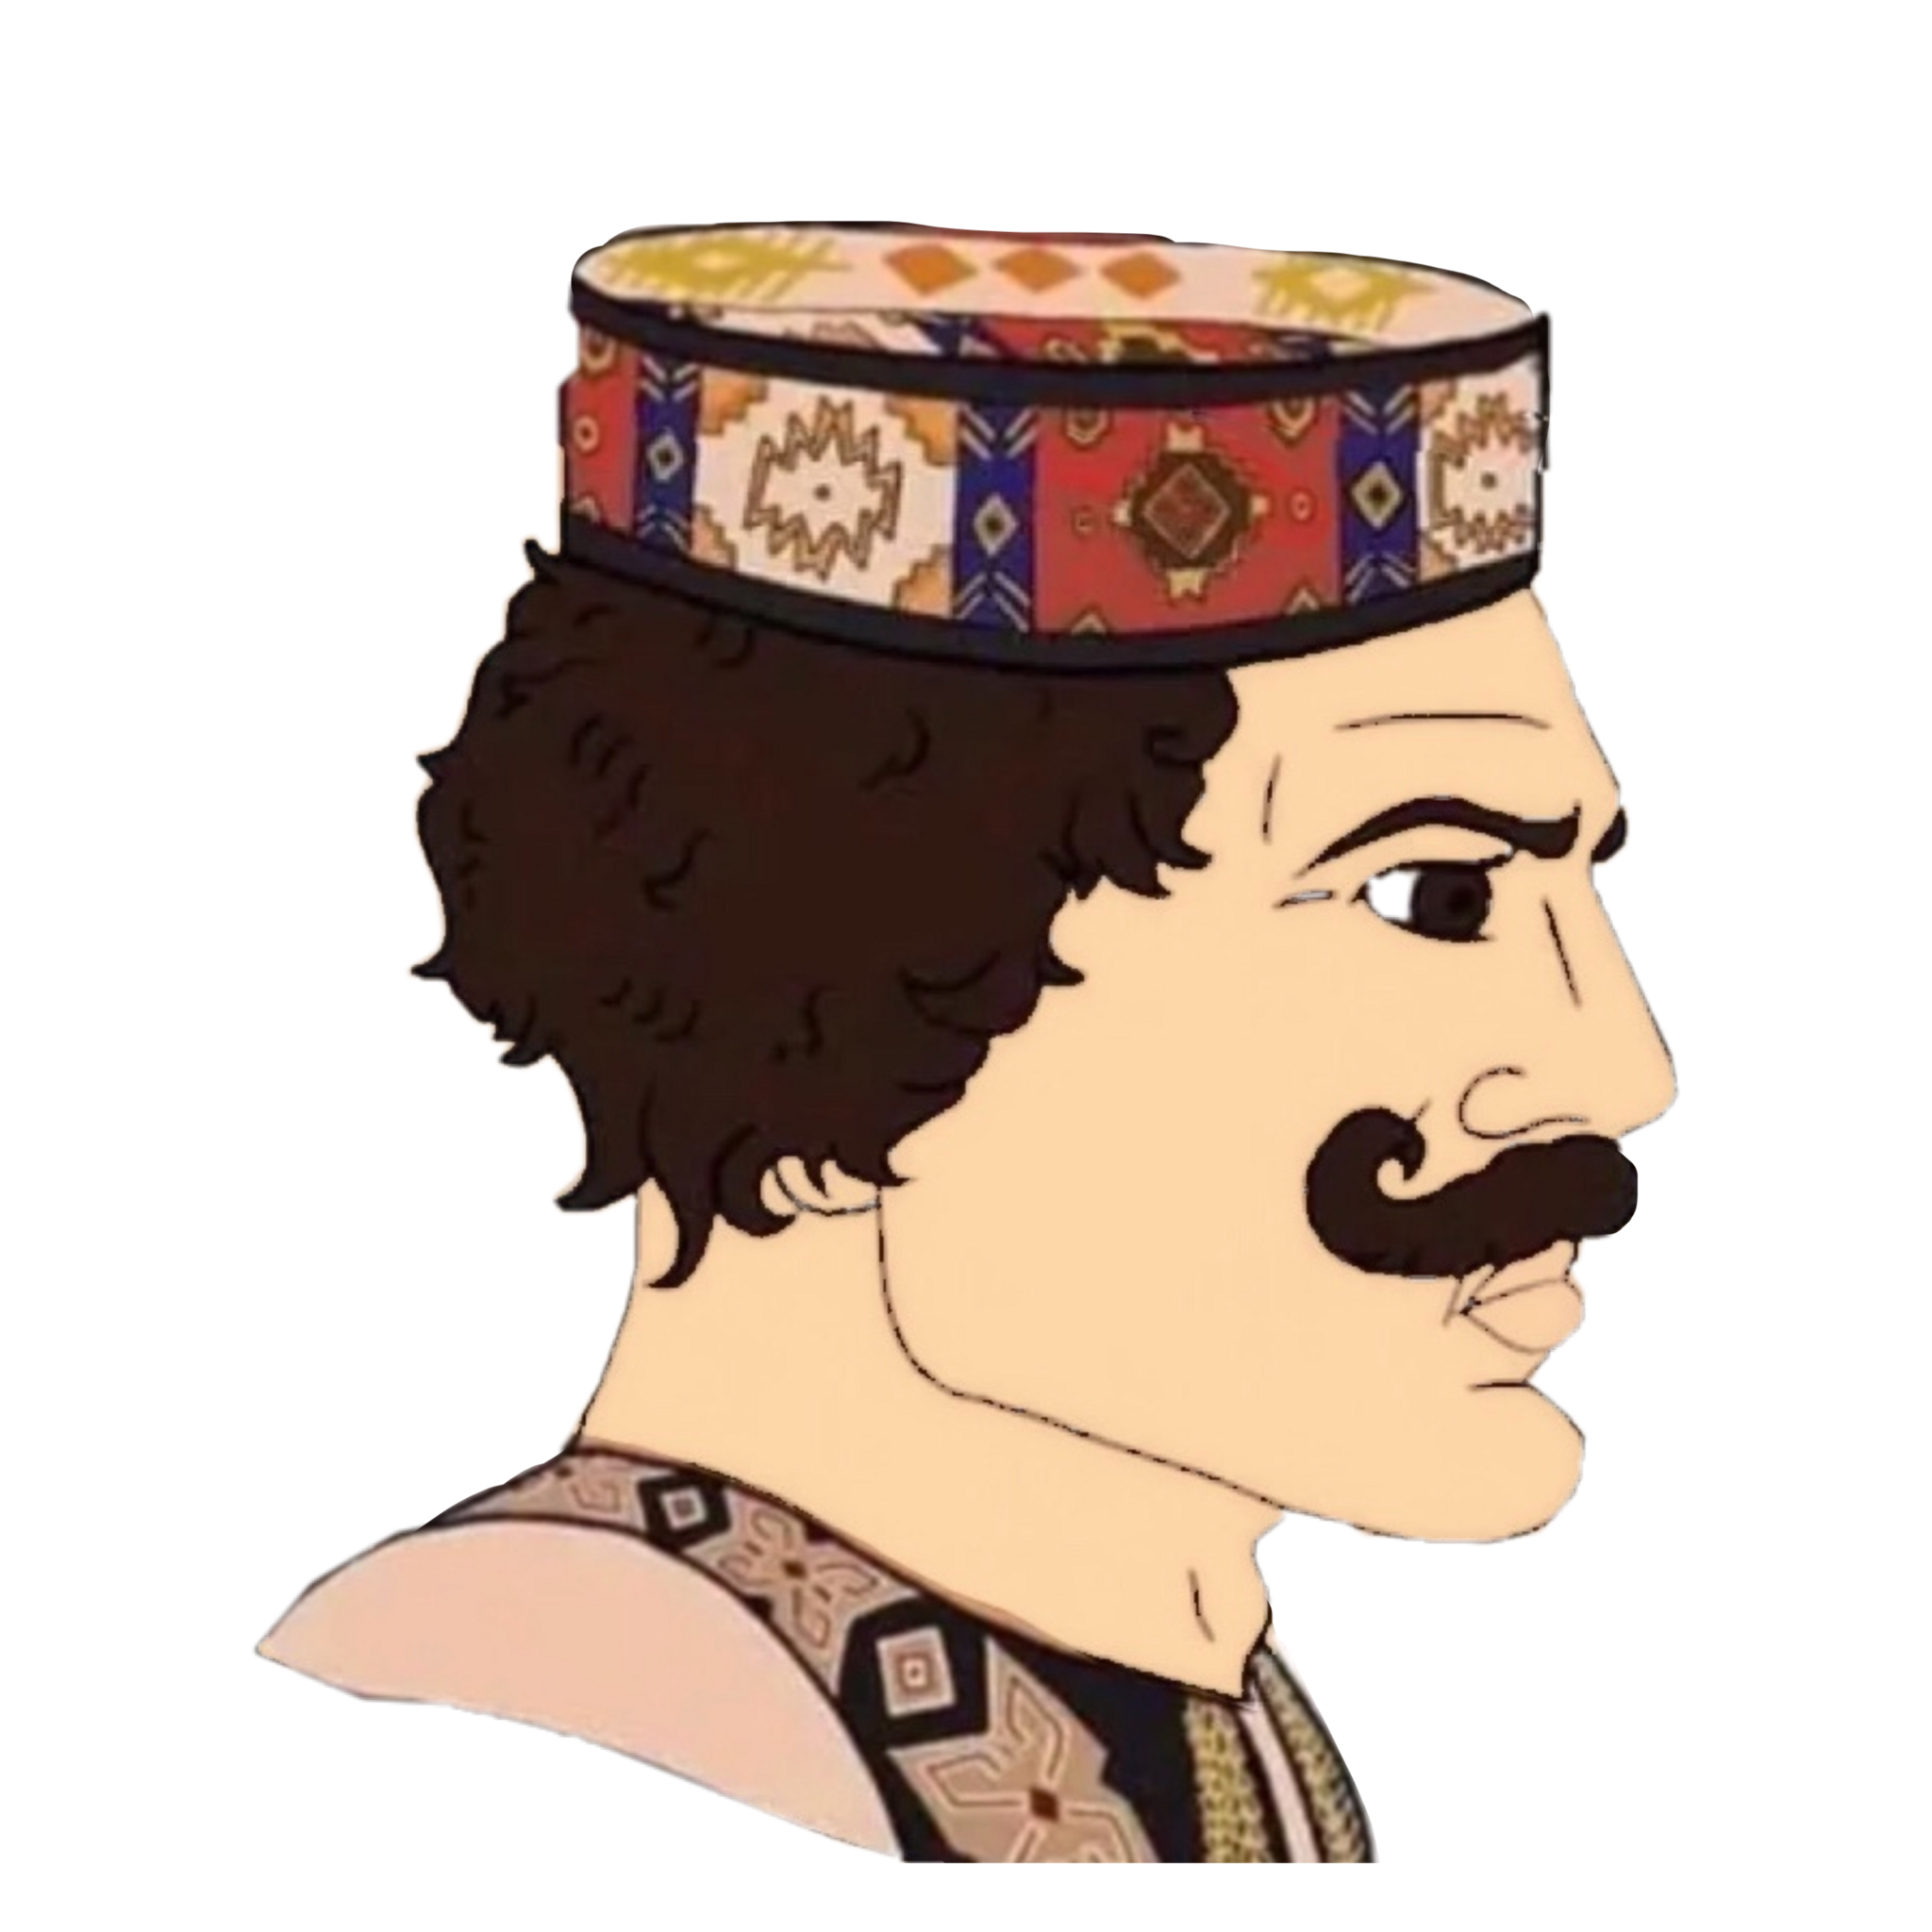
Label: 4_Yes_Chad